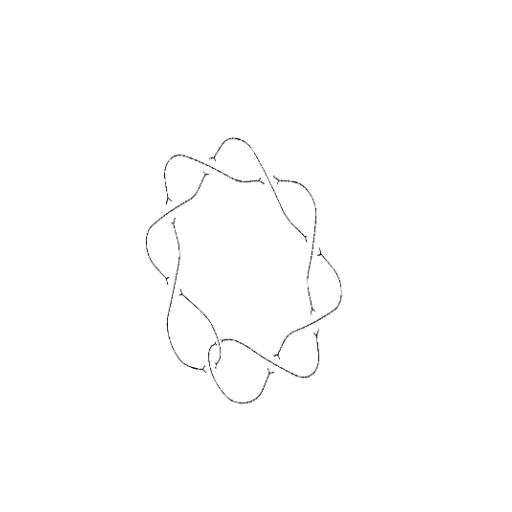
Crossing number: 9